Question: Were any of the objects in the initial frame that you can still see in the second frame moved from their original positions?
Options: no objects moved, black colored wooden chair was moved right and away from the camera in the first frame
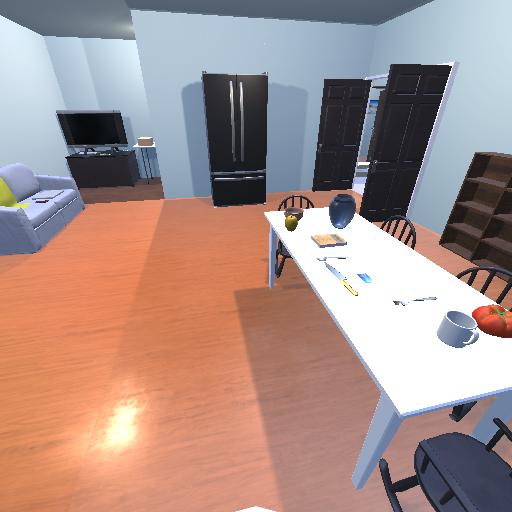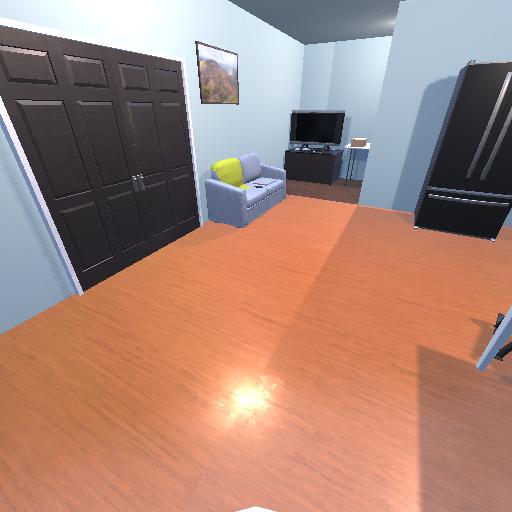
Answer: no objects moved